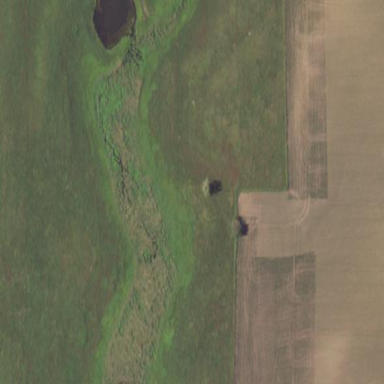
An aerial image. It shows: Beautiful wet meadow natural wetland.